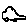
Label: car